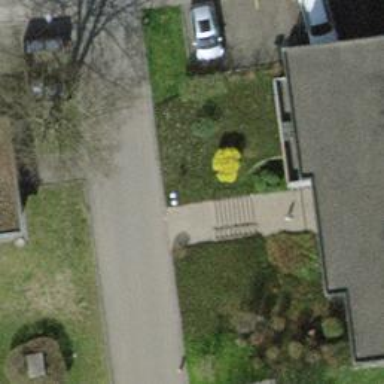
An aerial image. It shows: Road with steps.